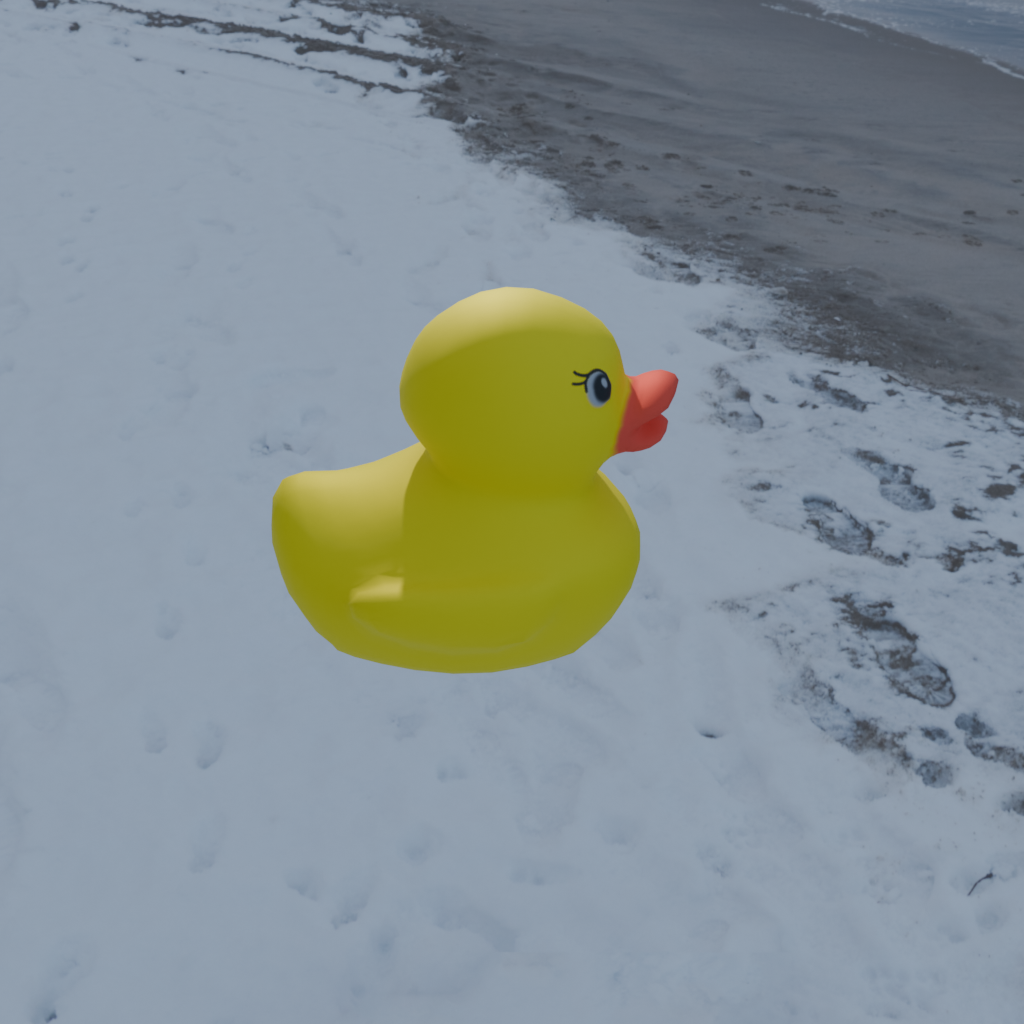
an image of a yellow rubber duck seen from <right> in a snow-covered beach with a cloudy winter sky.